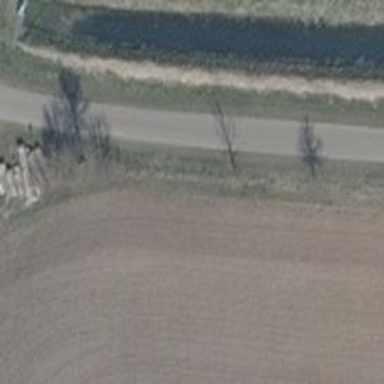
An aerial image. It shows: Unclassified road with asphalt surface.